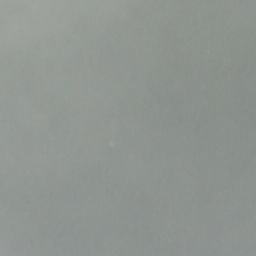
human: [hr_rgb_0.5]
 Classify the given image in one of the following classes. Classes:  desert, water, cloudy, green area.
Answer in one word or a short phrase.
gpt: cloudy